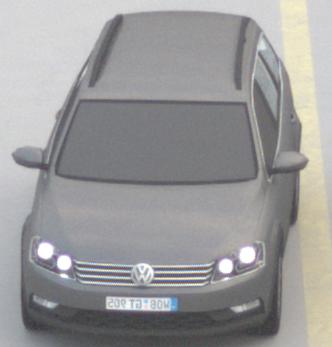
Make: VW
Model: Passat Alltrack 1.8 TSI
Detailed model: Passat (B7) Alltrack
Model produced from: 2012/03
Model produced until: 2013/06
Doors: 5
Color: gray
Road condition: dry road
Daytime: morning or afternoon
Contrast: low contrast